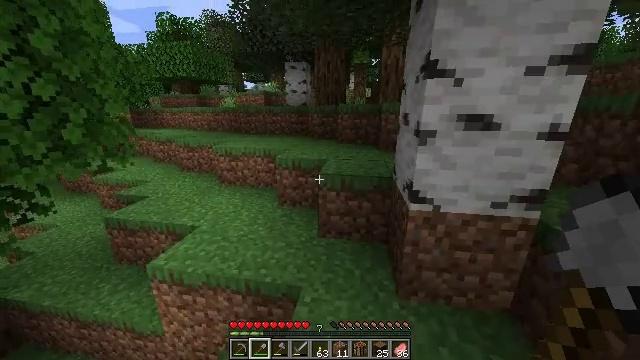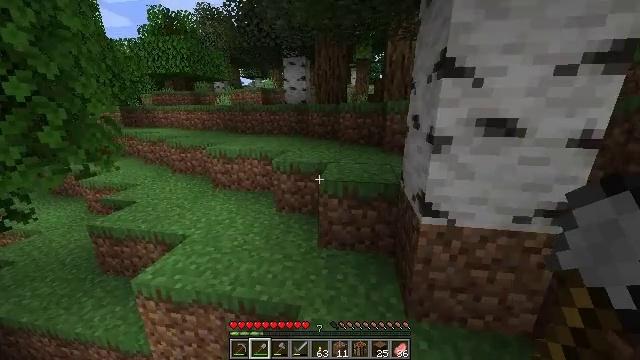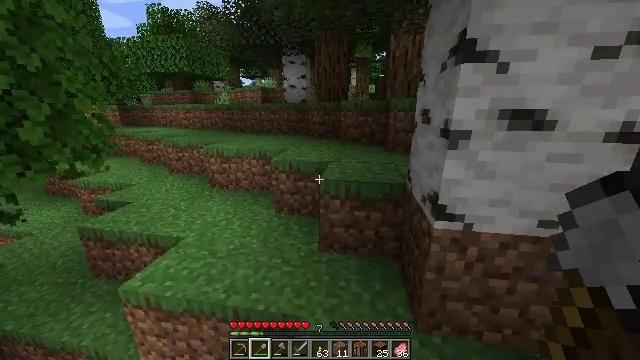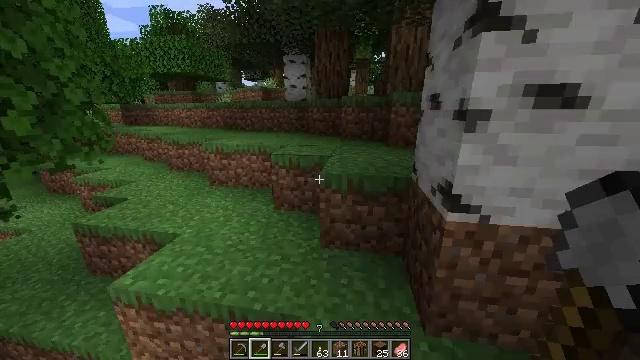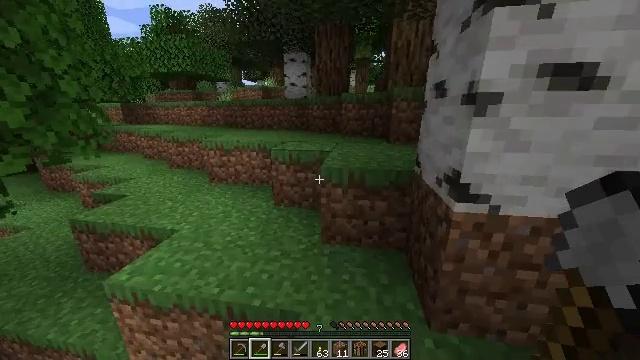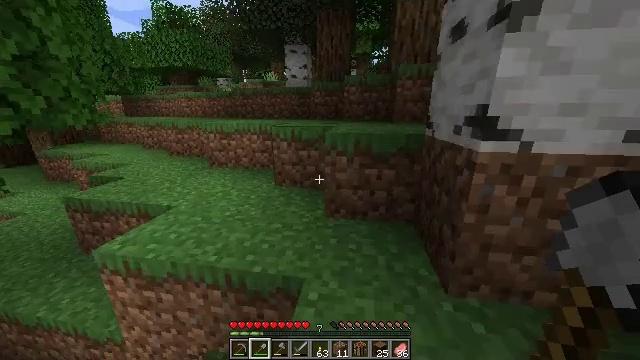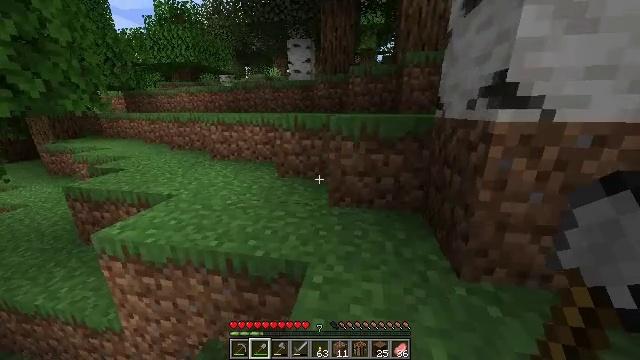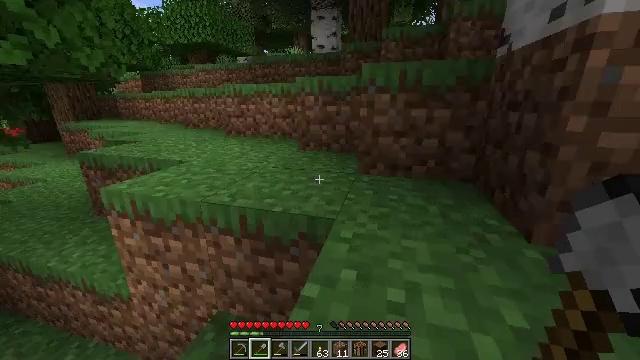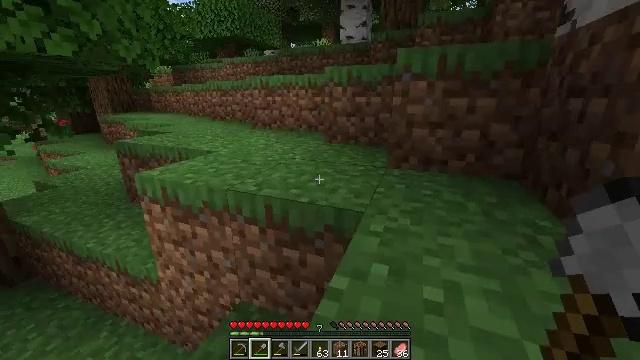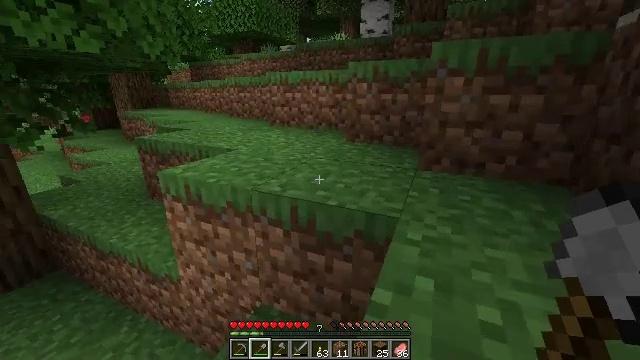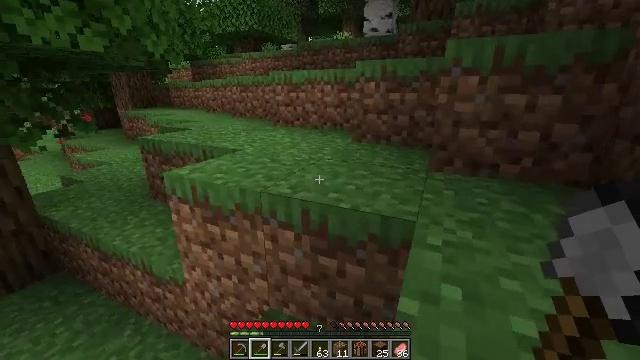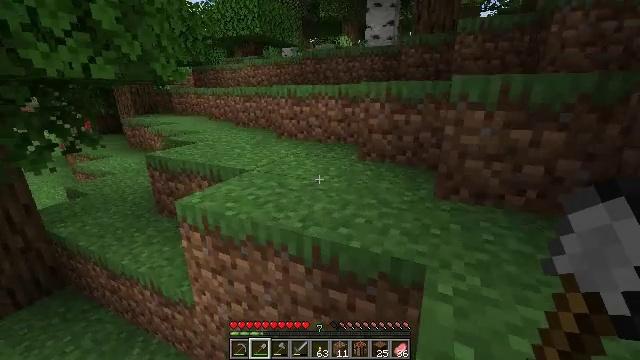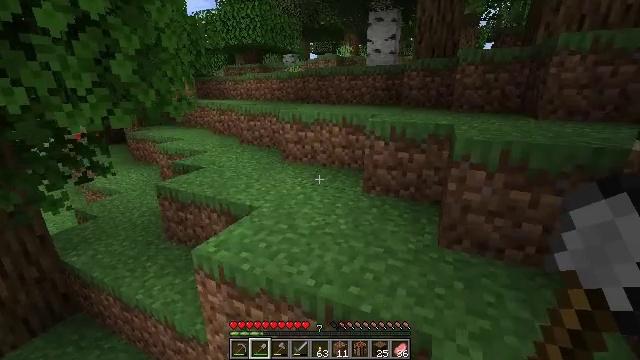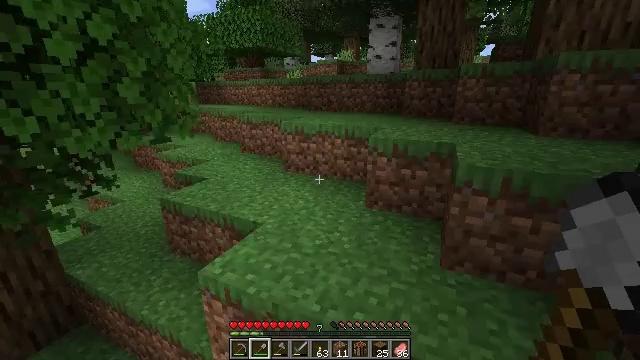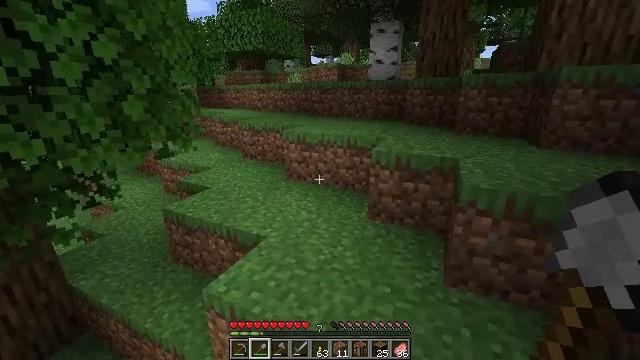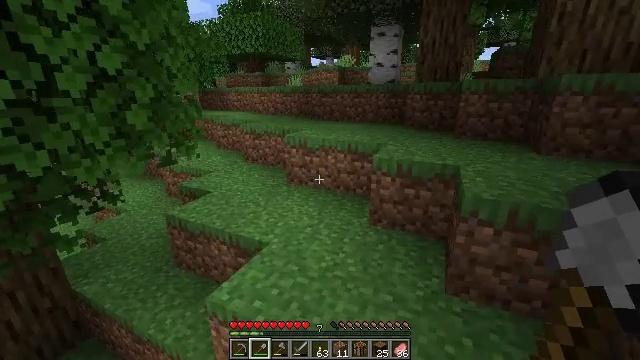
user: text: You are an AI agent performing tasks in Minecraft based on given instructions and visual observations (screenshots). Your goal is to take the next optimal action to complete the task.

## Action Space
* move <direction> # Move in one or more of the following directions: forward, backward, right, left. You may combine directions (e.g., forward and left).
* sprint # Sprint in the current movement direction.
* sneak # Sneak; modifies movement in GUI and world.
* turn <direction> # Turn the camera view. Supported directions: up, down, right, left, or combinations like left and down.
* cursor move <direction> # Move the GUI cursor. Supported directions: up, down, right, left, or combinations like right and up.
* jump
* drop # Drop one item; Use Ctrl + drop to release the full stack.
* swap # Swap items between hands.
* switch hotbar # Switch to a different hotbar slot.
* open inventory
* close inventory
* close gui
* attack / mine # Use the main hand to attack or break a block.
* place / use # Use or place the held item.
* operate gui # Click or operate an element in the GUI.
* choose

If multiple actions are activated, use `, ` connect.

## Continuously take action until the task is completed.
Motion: motion action
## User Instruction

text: Destroy the bee nest.
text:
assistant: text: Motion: move forward, sprint
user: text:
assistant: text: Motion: move forward, sprint
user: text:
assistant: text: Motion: move forward, sprint
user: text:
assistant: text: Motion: move forward, sprint
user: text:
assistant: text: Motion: move forward, sprint
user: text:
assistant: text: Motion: move forward, sprint
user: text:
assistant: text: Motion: move forward, sprint, turn left
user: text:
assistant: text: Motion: move forward, sprint, turn left
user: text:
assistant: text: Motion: move forward, sprint, turn left
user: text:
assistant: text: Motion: move forward, sprint
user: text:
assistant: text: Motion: move forward, sprint, jump
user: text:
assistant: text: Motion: move forward, sprint, jump
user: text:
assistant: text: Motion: move forward, sprint, jump
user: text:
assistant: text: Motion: move forward, sprint, jump
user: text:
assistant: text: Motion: move forward, sprint, jump
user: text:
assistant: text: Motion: move forward, sprint
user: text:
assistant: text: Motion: move forward, sprint
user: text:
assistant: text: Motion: move forward, sprint
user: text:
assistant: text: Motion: move forward, sprint
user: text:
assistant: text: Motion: move forward, sprint
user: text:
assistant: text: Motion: move forward and move right, sprint
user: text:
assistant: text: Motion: move forward and move right, sprint
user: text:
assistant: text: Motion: move forward, sprint
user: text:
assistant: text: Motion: move forward and move left, sprint
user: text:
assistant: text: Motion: move forward and move left, sprint
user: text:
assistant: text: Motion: move forward and move left, sprint
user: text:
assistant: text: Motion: move forward and move left, sprint
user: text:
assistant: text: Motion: move forward and move left, sprint
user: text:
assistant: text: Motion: move forward and move left, sprint
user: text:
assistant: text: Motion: move forward and move left, sprint